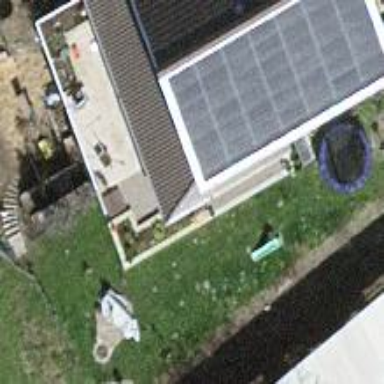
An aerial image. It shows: Solar power generator using photovoltaic method with solar photovoltaic panel types.